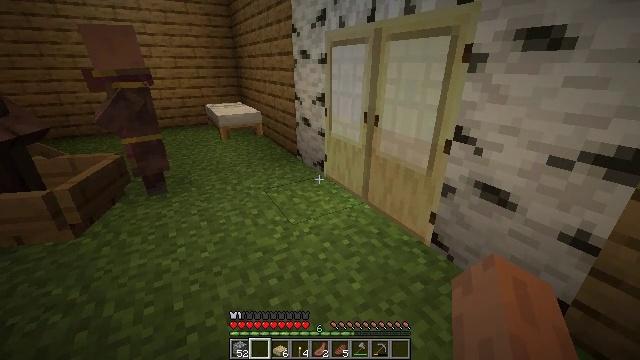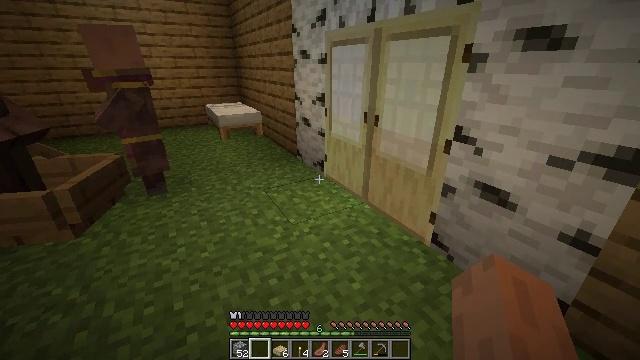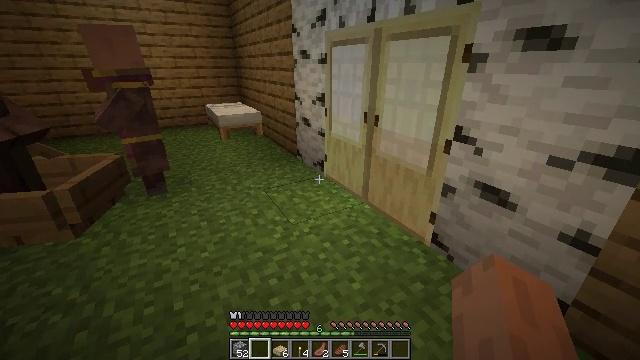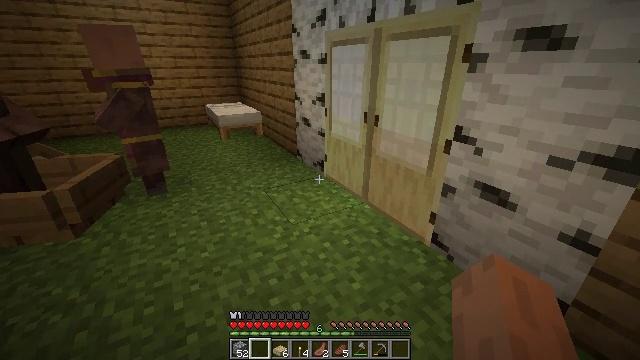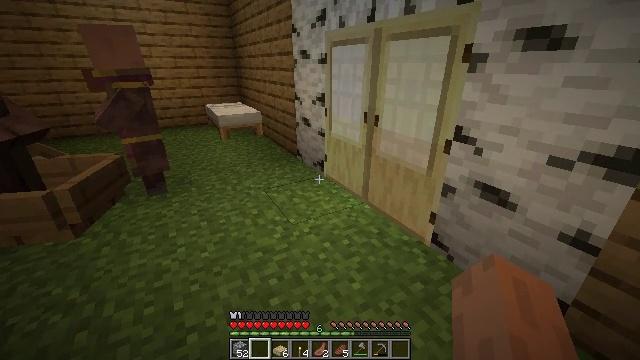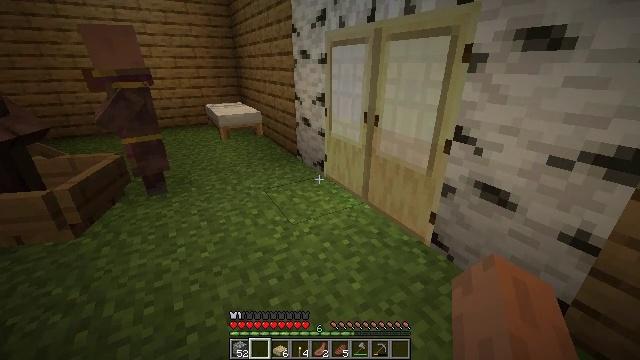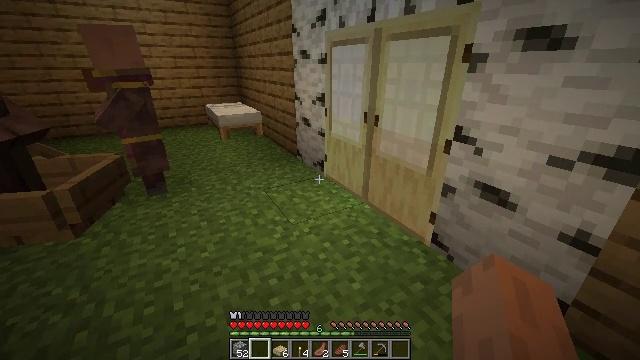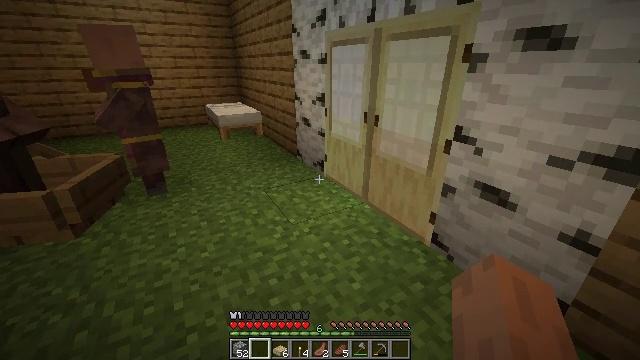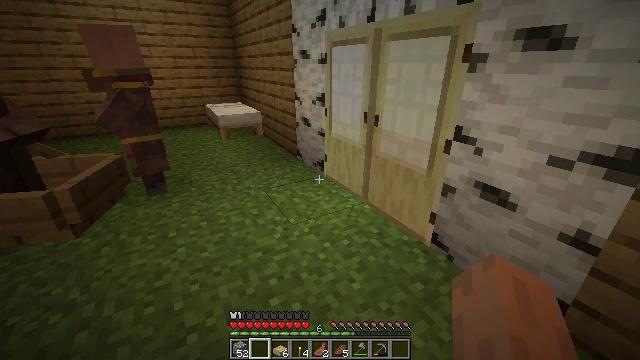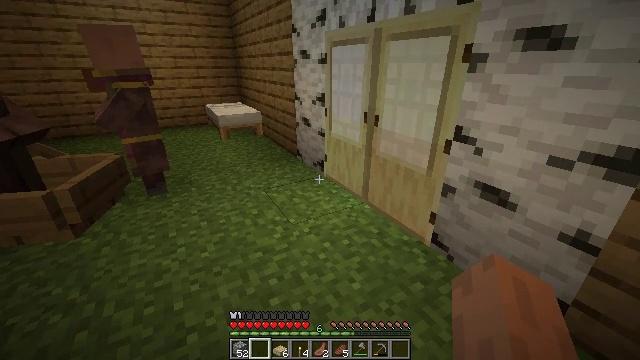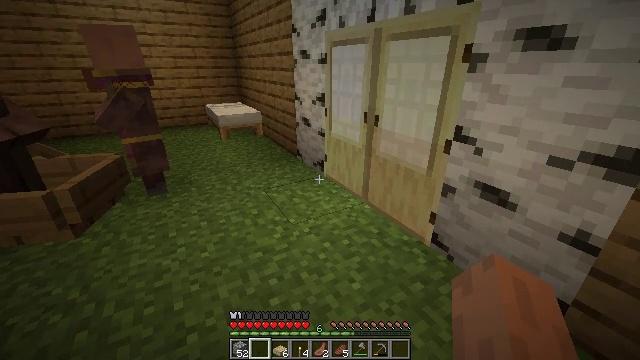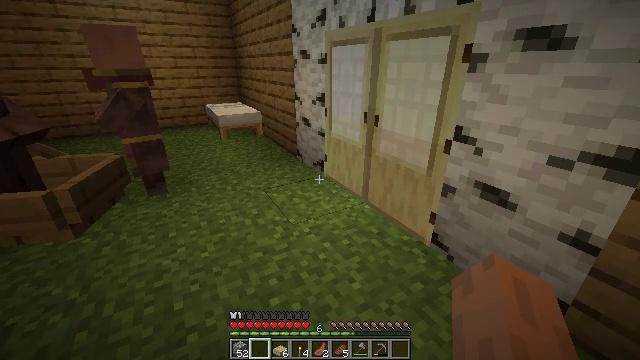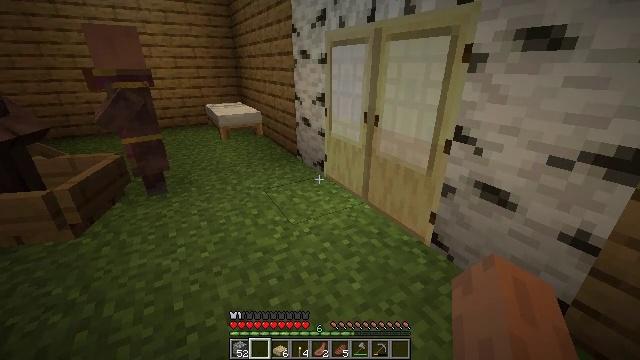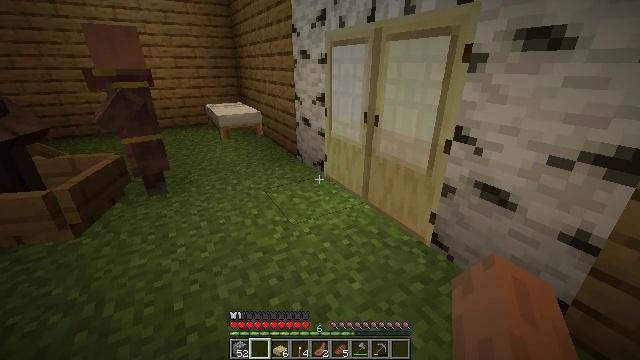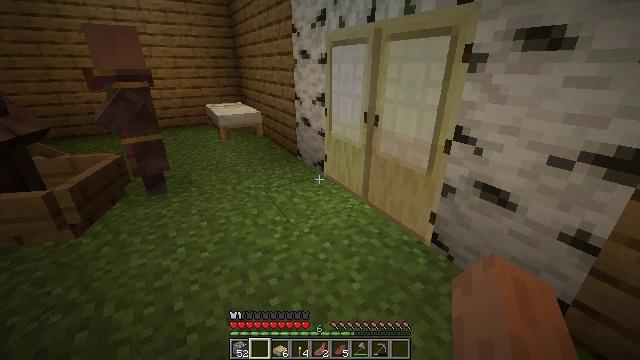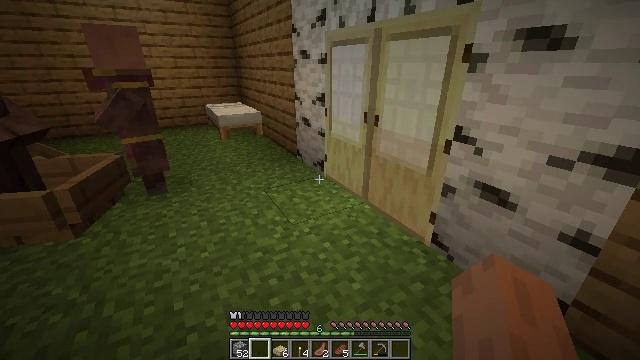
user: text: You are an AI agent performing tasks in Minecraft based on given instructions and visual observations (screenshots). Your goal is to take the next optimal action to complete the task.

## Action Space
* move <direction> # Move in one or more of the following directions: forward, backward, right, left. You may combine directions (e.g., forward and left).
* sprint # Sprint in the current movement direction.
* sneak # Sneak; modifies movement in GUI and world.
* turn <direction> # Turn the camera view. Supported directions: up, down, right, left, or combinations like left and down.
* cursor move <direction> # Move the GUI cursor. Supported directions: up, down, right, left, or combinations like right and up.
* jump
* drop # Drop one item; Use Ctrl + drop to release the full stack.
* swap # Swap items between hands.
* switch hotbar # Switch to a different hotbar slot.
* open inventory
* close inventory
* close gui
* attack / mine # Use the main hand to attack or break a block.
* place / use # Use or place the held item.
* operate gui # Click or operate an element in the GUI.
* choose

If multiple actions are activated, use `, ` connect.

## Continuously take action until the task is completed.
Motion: motion action
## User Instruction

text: Attack the oak planks to recycle it.
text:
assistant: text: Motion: no_op
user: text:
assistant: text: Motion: no_op
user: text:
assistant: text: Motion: no_op
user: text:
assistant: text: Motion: no_op
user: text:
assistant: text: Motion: no_op
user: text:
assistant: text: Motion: no_op
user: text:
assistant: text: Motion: no_op
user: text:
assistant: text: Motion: no_op
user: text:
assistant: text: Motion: no_op
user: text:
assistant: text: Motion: no_op
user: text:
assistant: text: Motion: no_op
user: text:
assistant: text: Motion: no_op
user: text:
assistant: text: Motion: no_op
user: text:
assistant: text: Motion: no_op
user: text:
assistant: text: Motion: no_op
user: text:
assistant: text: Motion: no_op
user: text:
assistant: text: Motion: no_op
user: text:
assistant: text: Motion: no_op
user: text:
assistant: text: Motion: no_op
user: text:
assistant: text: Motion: no_op
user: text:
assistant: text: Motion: no_op
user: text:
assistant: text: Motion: no_op
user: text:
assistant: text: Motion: no_op
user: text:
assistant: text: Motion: no_op
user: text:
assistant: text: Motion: no_op
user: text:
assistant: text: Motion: no_op
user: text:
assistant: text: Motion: no_op
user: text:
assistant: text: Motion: no_op
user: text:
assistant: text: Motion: no_op
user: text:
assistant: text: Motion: no_op